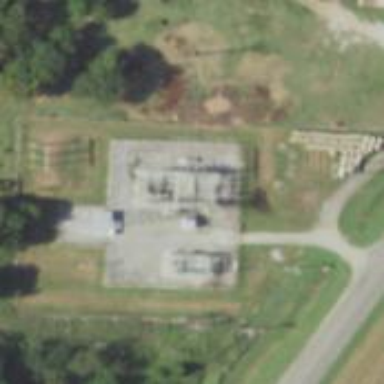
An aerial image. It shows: There is distribution substation enclosed by fence.